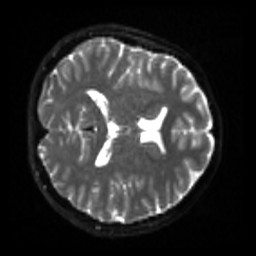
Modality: sbref
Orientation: axial
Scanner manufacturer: siemens
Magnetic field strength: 3 T
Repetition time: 4 s
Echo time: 0.0594 s